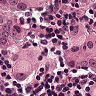
Metastatic tissue present: yes